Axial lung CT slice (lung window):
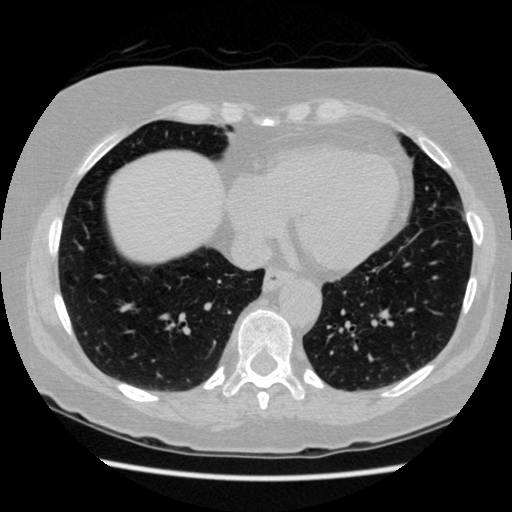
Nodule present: no